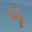
Label: 9